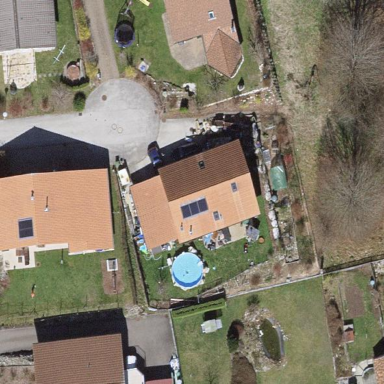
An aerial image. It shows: Simple house.